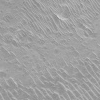
Atmospheric dust classification: not_dusty